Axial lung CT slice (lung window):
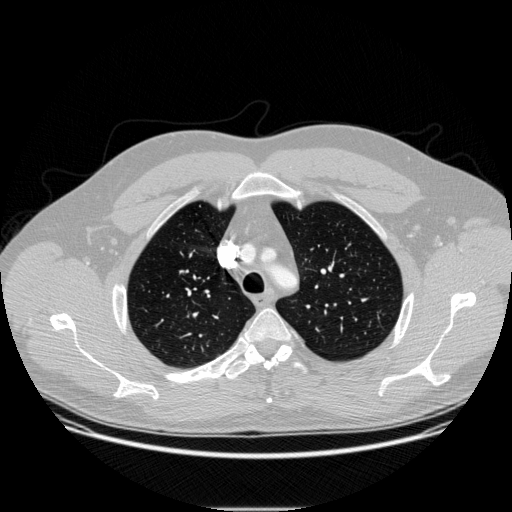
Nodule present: no